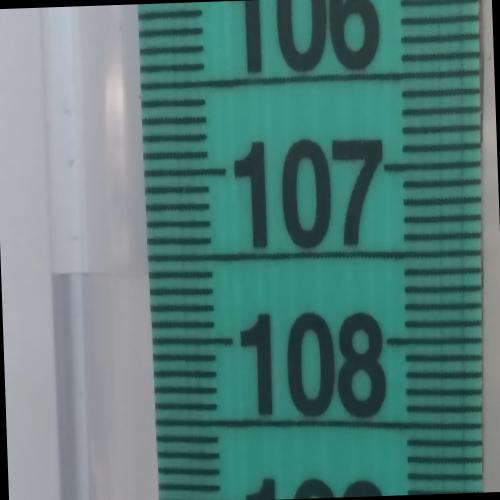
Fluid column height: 107.6 cm